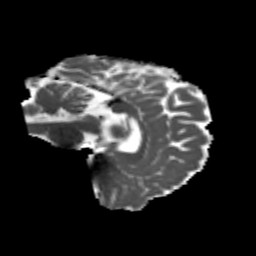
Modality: MD
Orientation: sagittal
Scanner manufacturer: siemens
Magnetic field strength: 3 T
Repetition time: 4.16 s
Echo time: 0.0806 s